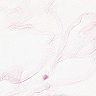
Metastatic tissue present: no